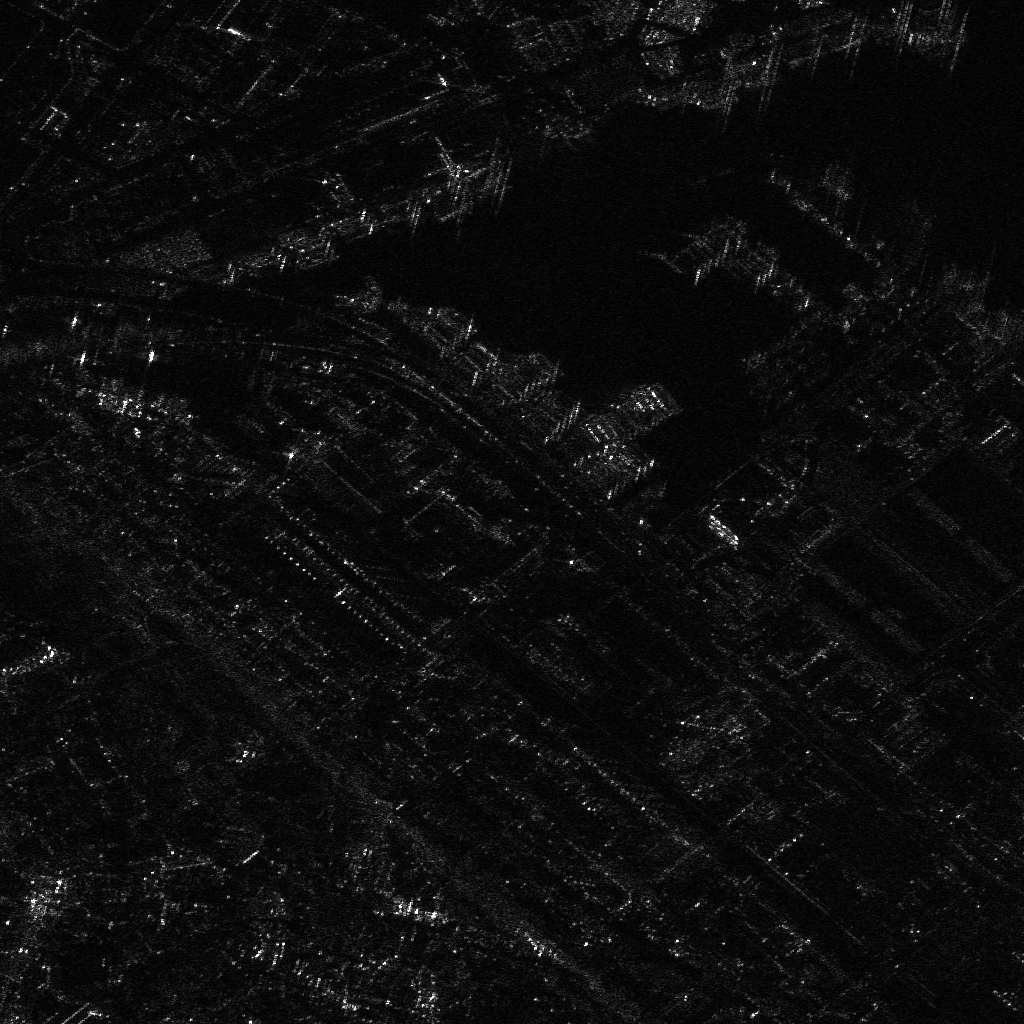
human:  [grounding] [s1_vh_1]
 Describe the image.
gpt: In the satellite image, there is  <ref>2 small container </ref> <box>[[77, 4, 78, 7, 79], [82, 2, 83, 5, 79]]</box> located at top right,  <ref>4 medium container </ref> <box>[[43, 19, 44, 22, 74], [30, 23, 31, 27, 73], [34, 21, 35, 25, 73], [30, 22, 30, 26, 73]]</box> located at top,  <ref>8 medium container </ref> <box>[[45, 33, 49, 34, 39], [41, 32, 44, 33, 39], [40, 32, 44, 33, 39], [44, 35, 48, 35, 39], [63, 37, 67, 38, 55], [62, 38, 66, 39, 55], [51, 34, 55, 35, 39], [61, 39, 65, 40, 39]]</box> located at center.